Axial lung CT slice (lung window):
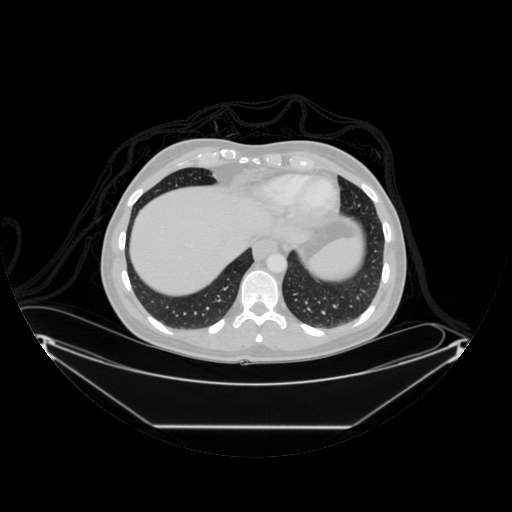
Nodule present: no